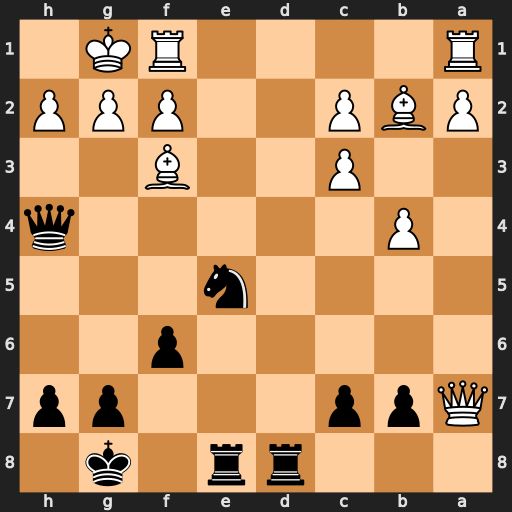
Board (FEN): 3rr1k1/Qpp3pp/5p2/4n3/1P5q/2P2B2/PBP2PPP/R4RK1
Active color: b
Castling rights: -
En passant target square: -
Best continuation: Nxf3+ gxf3 Rd5 Qxb7 Rh5 Qxc7 Ree5 Qb8+ Kf7